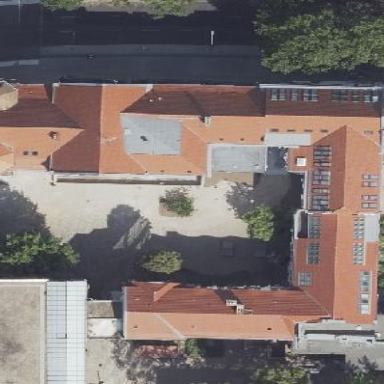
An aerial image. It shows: School building with gabled roof.